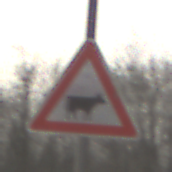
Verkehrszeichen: ViehtriebLinks
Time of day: MorningAfternoon
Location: Outdoor (Nature)
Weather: PartlyCloudy
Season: Winter
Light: Natural